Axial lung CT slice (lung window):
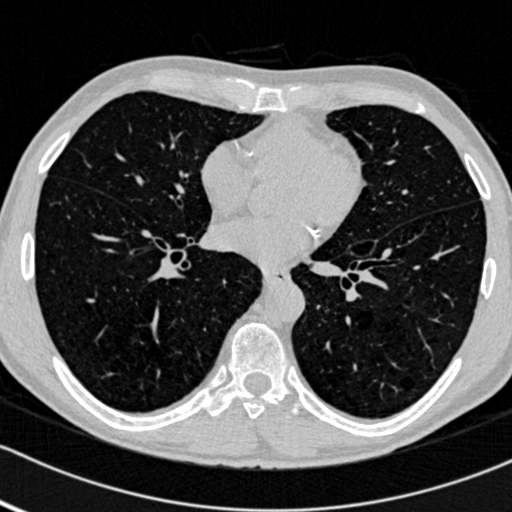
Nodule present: no